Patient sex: F
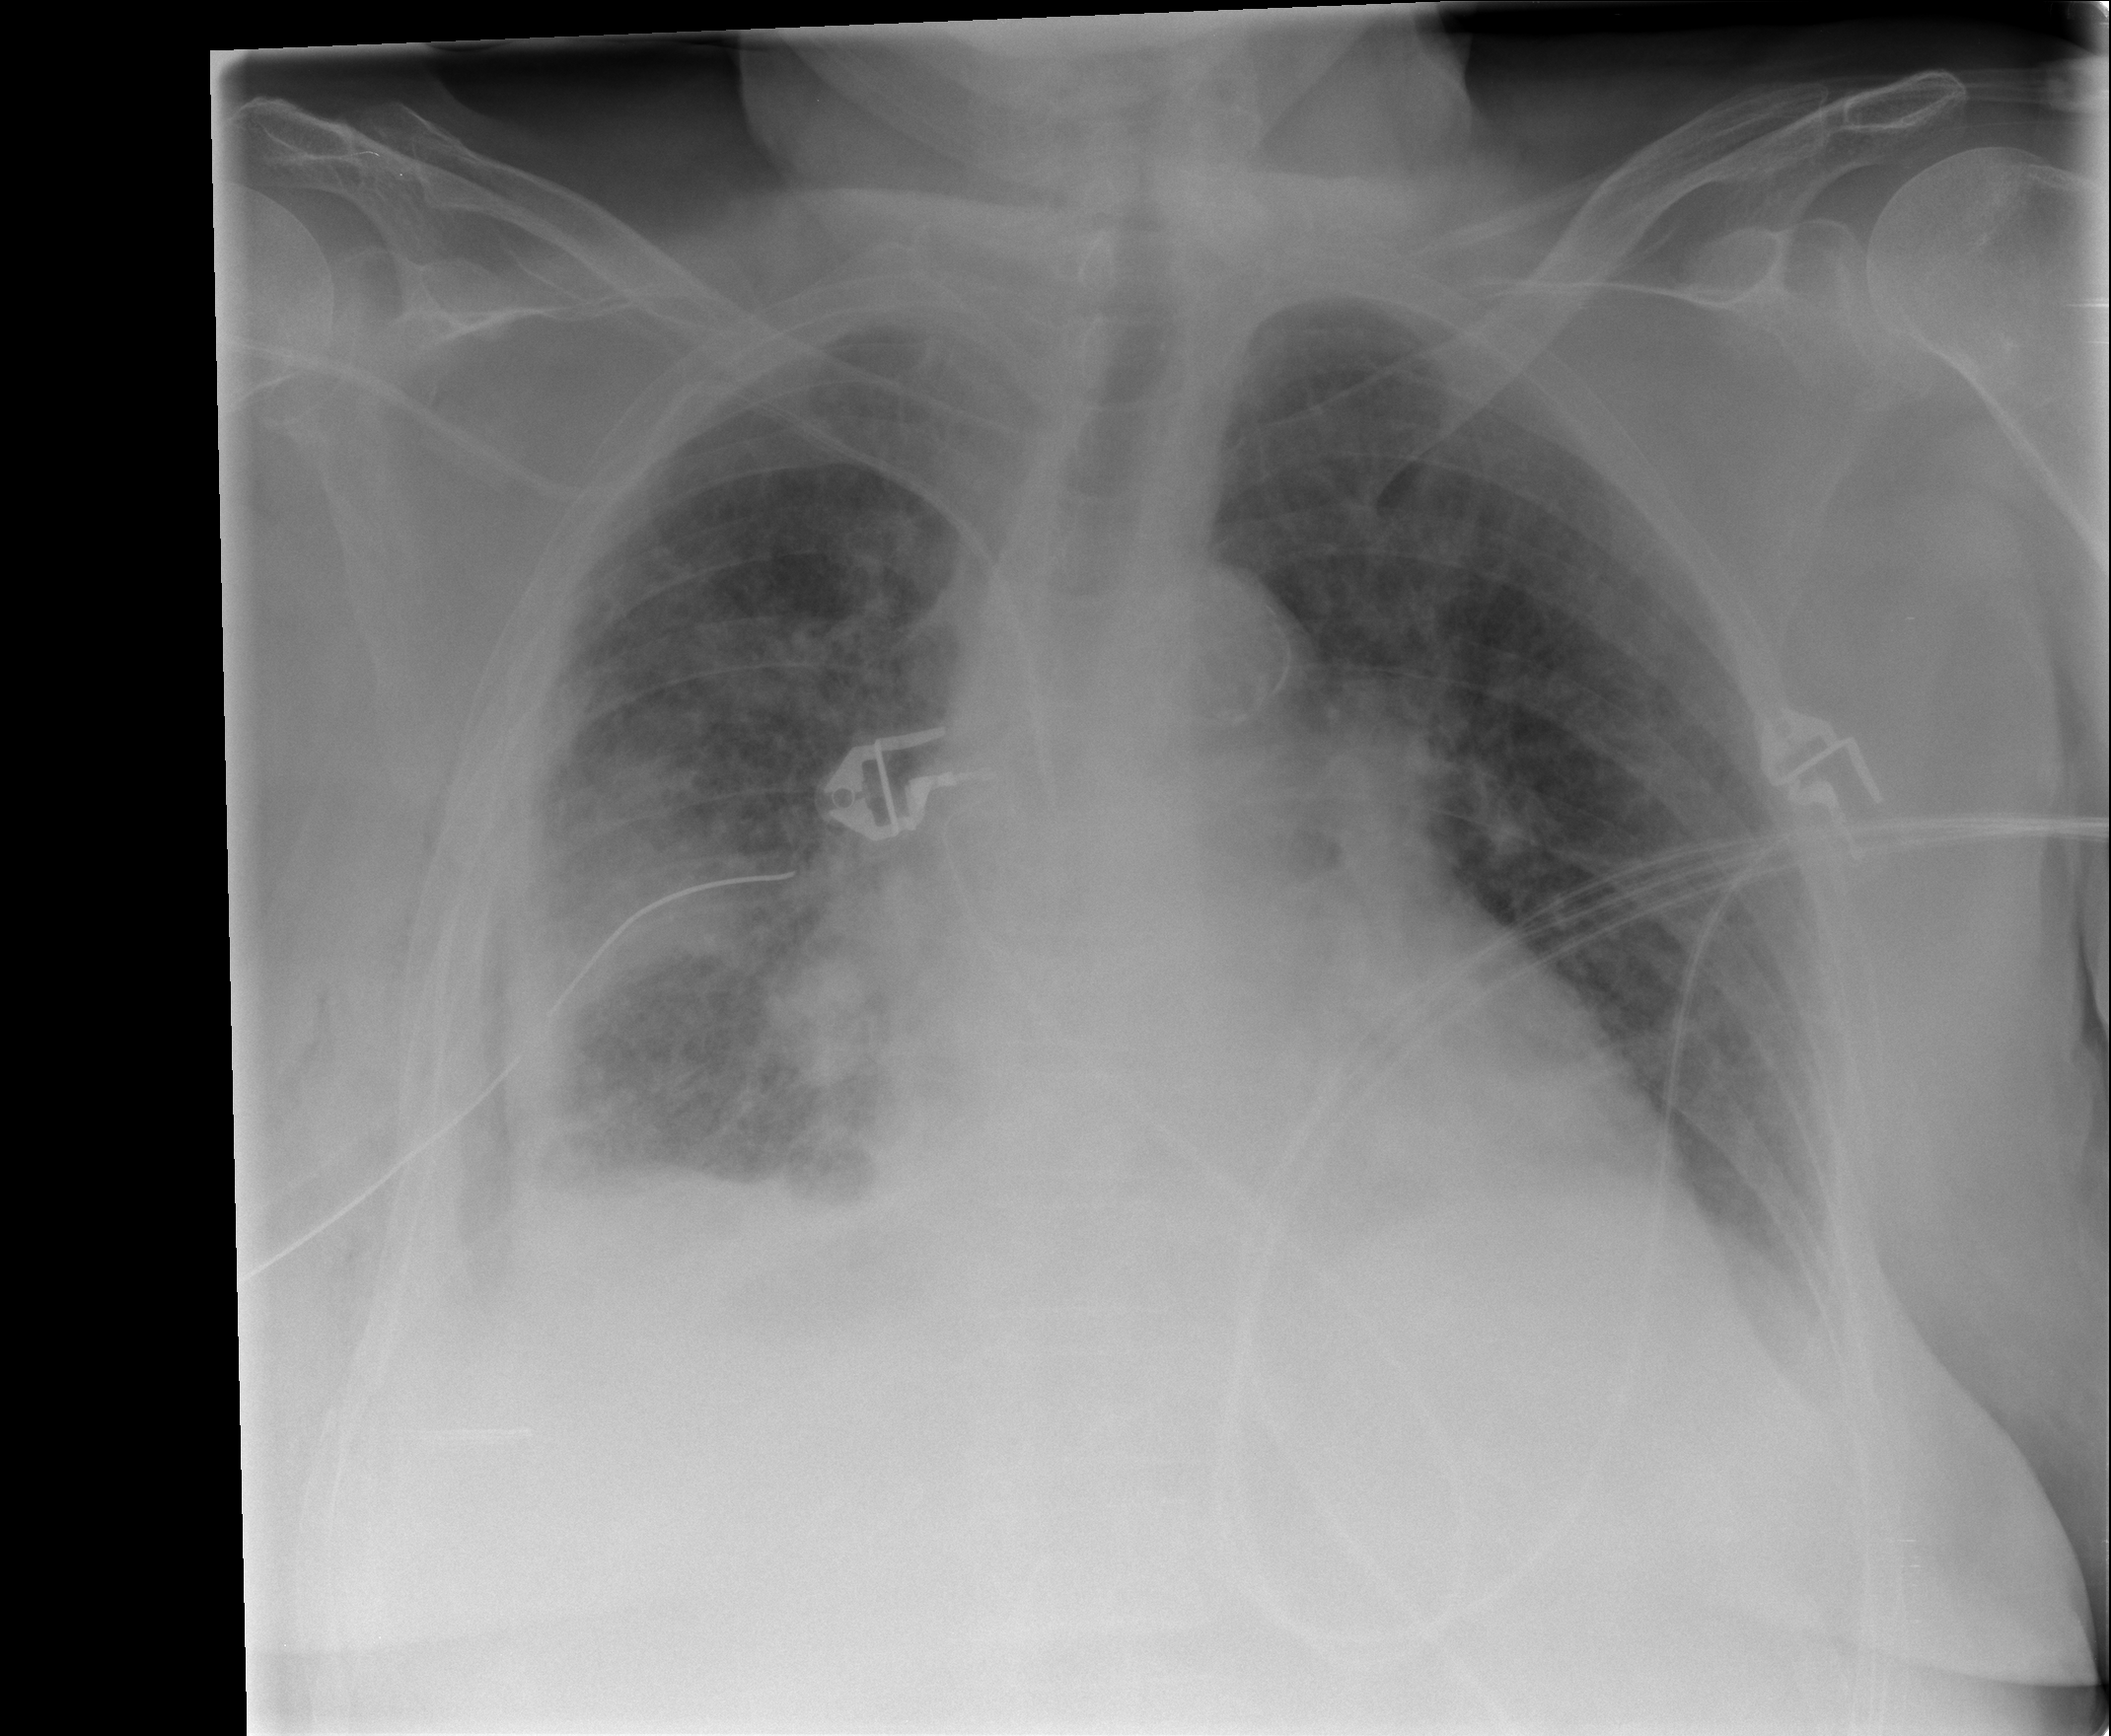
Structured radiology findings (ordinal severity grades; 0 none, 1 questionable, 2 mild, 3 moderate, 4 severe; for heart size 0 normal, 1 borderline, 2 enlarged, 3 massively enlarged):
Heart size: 2
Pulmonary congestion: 3
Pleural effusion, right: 4
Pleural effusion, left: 0
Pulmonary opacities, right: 2
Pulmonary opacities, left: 2
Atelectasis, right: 2
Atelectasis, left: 1